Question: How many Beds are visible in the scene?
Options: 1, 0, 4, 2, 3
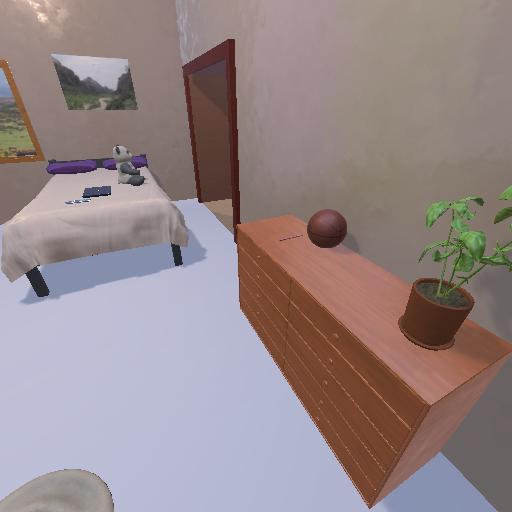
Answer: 1